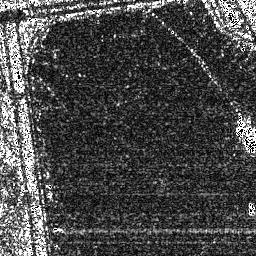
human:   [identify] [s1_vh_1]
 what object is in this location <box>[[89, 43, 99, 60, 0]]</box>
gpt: <ref>1 medium ship at the right</ref>